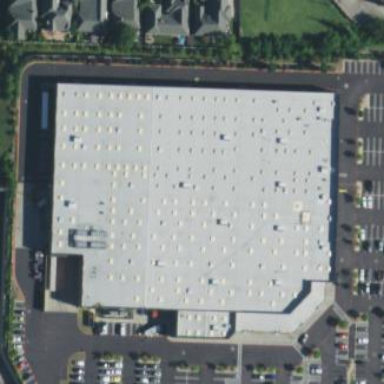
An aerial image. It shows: Wholesale shop located in warehouse.